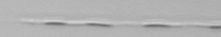
Label: Leptocylindrus